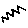
Label: zigzag